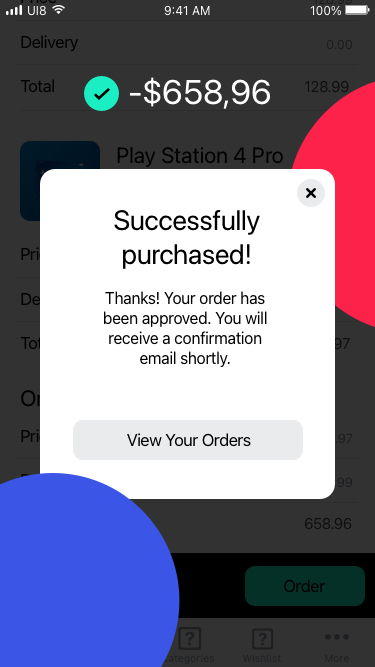
Text in this UI design:
$658,96
Full Price
128.99
Sony
Shipping Cost: $9.99
Play Station 4 Pro
$259.99
-15%
2
529.97
Order Information
658.96
Thanks! Your order has been approved. You will receive a confirmation email shortly.
Successfully purchased!
-$658,96